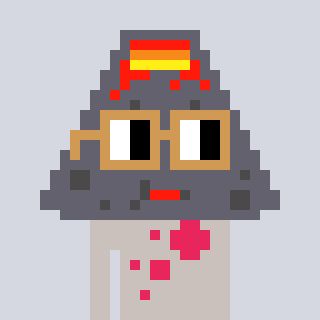
a pixel art character with square brown glasses, a volcano-shaped head and a foggrey-colored body on a cool background